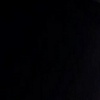
Label: space